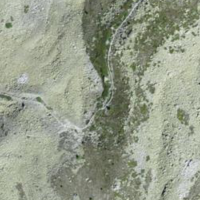
EUNIS habitat code: 48
Species observed at this site:
Vaccinium uliginosum